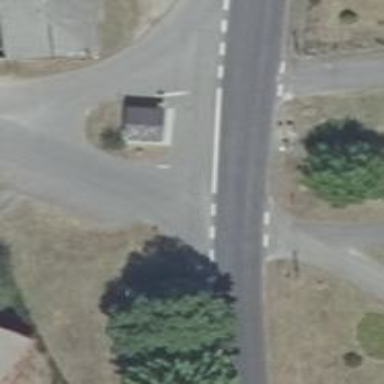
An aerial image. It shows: Secondary road with asphalt surface.